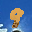
Label: 9